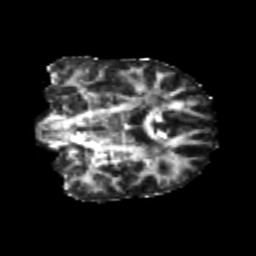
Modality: FA
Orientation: coronal
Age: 24
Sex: male
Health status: healthy
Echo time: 0.074 s